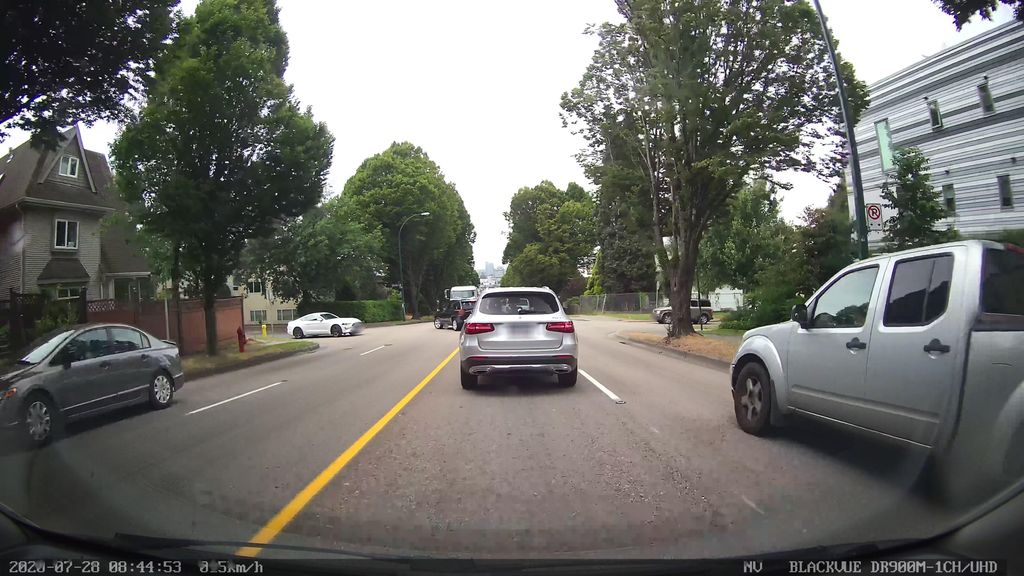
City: vancouver